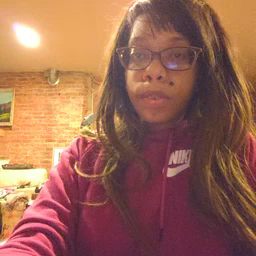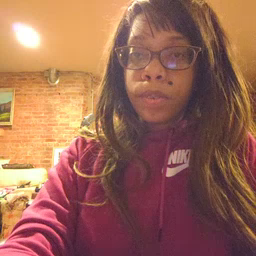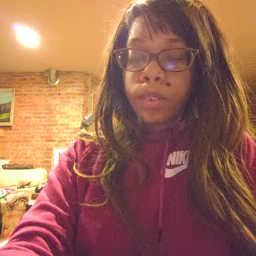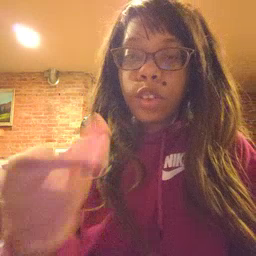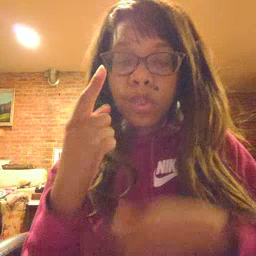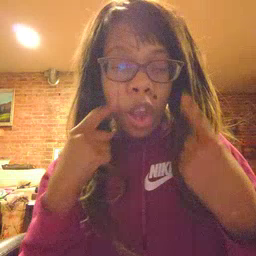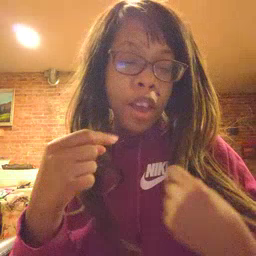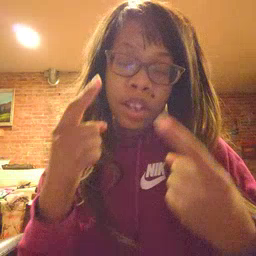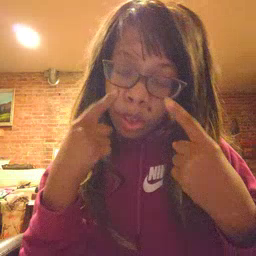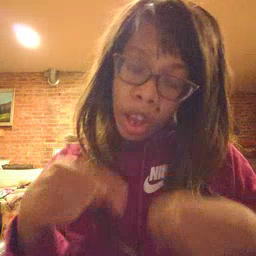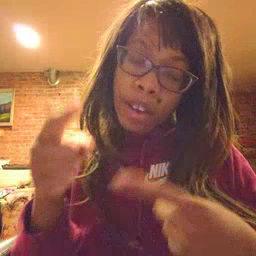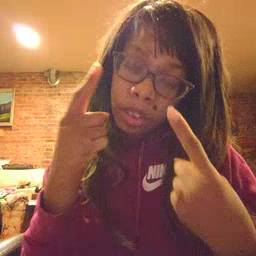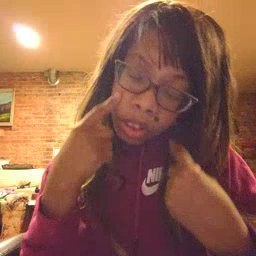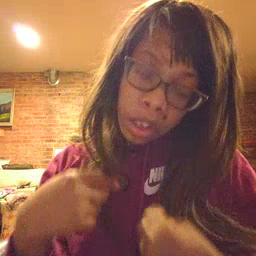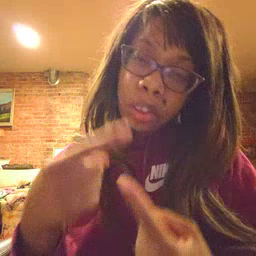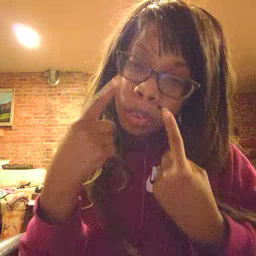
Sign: cry